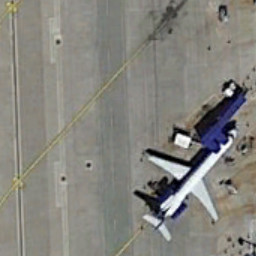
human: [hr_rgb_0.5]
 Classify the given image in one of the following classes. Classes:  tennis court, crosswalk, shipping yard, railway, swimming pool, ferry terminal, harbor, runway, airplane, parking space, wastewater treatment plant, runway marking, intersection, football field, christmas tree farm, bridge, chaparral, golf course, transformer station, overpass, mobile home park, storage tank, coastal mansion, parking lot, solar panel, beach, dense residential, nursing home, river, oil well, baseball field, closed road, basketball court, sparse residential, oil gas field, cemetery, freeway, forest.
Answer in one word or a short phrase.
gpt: airplane